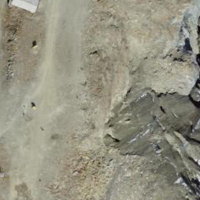
EUNIS habitat code: 48
Species observed at this site:
Pyrrhocorax graculus